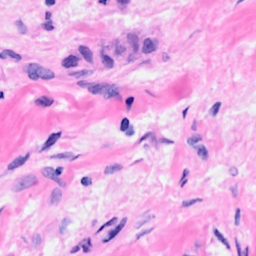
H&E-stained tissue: Breast